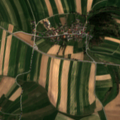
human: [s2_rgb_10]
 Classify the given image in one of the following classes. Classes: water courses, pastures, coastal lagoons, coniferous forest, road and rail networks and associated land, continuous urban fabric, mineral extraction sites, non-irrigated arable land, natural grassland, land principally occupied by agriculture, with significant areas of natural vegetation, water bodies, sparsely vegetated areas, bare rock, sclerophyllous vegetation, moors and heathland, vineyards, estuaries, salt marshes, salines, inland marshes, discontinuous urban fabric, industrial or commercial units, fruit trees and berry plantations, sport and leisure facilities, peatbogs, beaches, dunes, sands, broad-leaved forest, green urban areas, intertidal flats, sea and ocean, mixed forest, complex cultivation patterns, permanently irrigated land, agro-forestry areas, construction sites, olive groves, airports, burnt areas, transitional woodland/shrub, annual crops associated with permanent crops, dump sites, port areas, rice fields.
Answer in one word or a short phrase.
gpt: non-irrigated arable land, complex cultivation patterns